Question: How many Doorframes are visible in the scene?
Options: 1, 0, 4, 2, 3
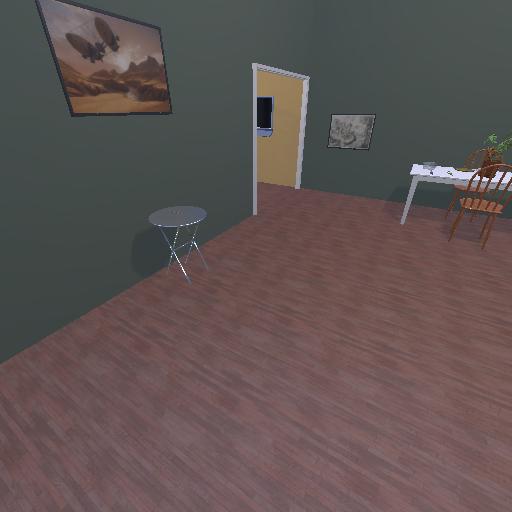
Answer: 1